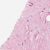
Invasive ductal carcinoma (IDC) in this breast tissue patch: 0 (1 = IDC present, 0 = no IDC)